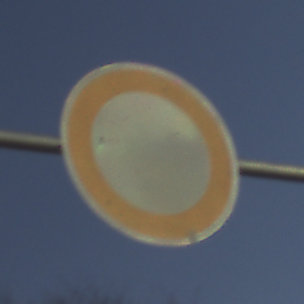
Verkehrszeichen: VerbotFahrzeugeAllerArt
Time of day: SunriseSunset
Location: Outdoor (Nature)
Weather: Clear
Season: NotSpecified
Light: Natural